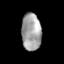
Tissue: prostate
Cell type: Fibroblasts
Senescence score: 0.7591
Nuclear area (px): 718
Mean DAPI intensity: 161.433